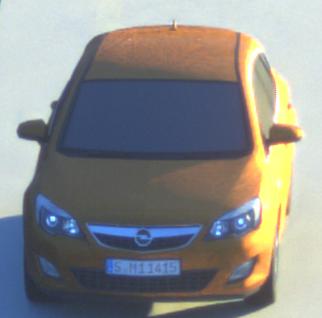
Make: Opel
Model: Astra 1.4 ecoFlex
Detailed model: Astra (J)
Model produced from: 2009/12
Model produced until: 2010/12
Doors: 5
Color: orange
Road condition: dry road
Daytime: sunrise or sunset
Contrast: medium contrast